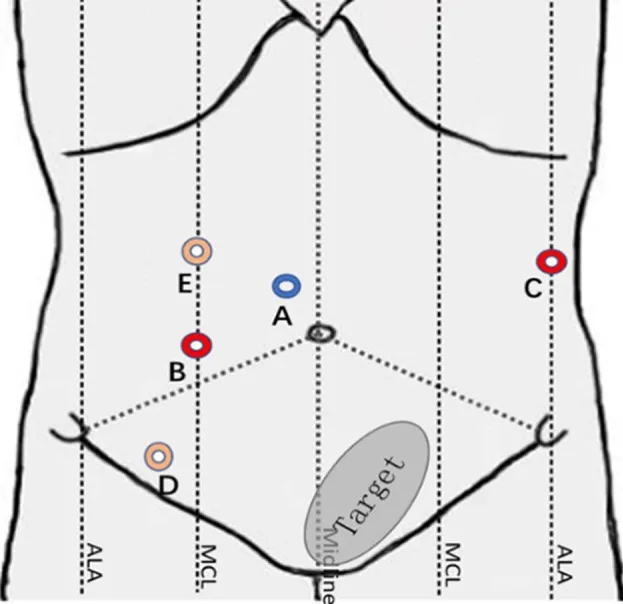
The sites of incision points of Micro Hand S robot-assisted TME.
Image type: pathology (giemsa)